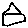
Label: house